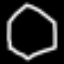
Label: octagon